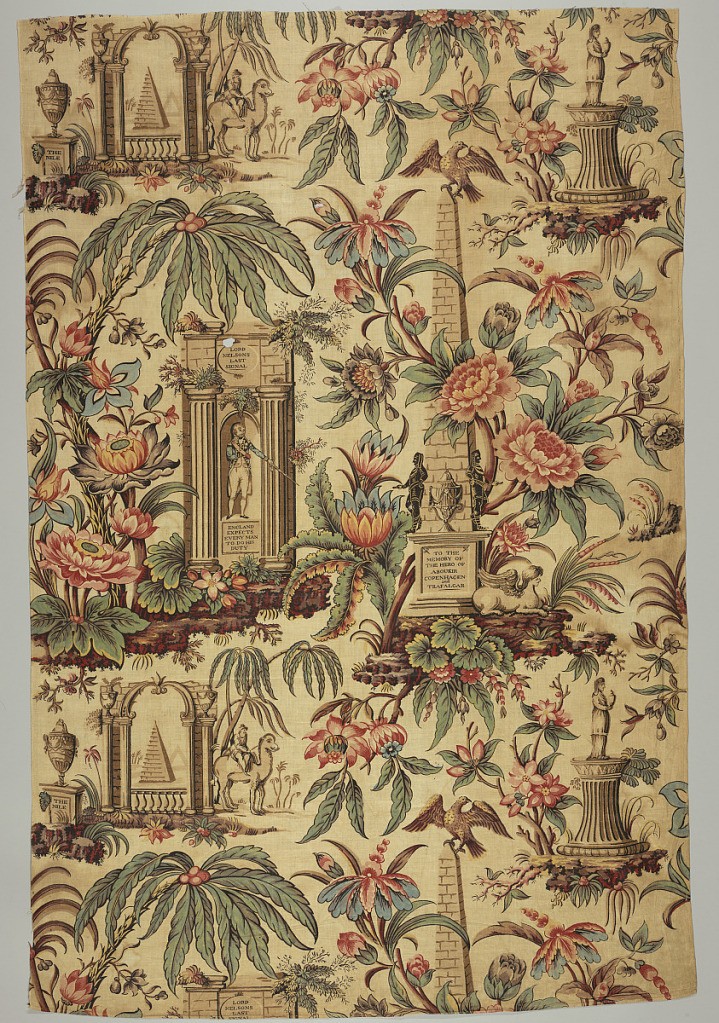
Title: Death of Lord Nelson
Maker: John Bury
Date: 1806–07
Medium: cotton Technique: block printed on plain weave
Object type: Textile
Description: Large-scale design, block-printed in madder colors, with pencilled blue on a "tea" ground. Various large flowers in shades of red, palms, and foliage among which appear attributes of Admiral Nelson's life. Upper left, an urn on a base with legend: THE NILE, arch, pyramid, and man on camel. Below an arch, Nelson's figure with drawn sword; legend above: "Lord Nelson's Last Signal," and below: "England Expects Every Man to do His Duty." Right, a pyrimidal monument, flowers entwined; eagle at top; two dark figures right and left. Bottom, on base: TO THE MEMORY OF ABOUKIR, COPENHAGEN and TRAFALGAR. Sphinx at right of base.